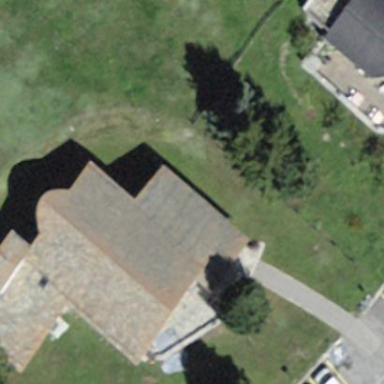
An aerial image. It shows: Church which is place of worship.